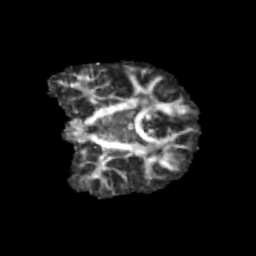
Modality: FA
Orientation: coronal
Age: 13
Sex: male
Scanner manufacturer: siemens
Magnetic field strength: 3 T
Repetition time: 3.8 s
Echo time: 0.07 s